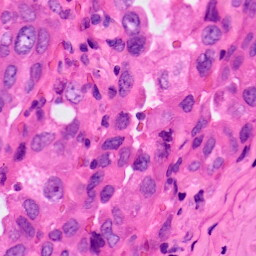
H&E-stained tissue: Lung